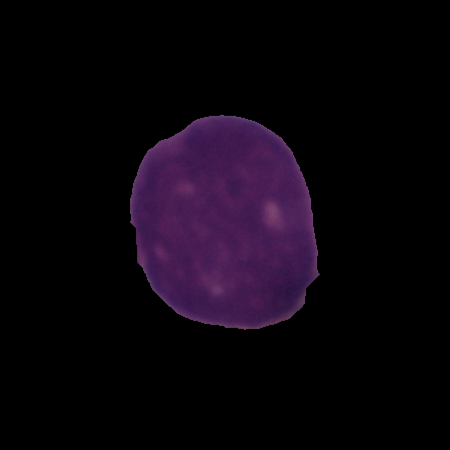
Label: cancer